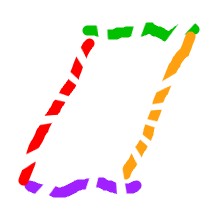
Shape: parallelogram